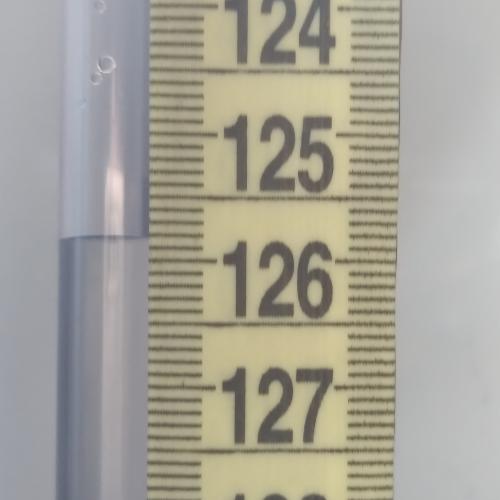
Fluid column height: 125.8 cm